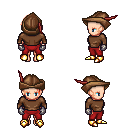
a pixel art fantasy rpg character, female body template, human, light skin, brown long-sleeve shirt, red pants, red long mohawk hairstyle, leather cap, metal gloves, gold boots, four views (front, back, left, right), 2x2 character sprite sheet, small pixel art, hard edges, no anti-aliasing